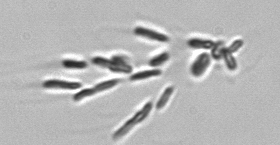
Label: Dinobryon